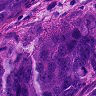
Metastatic tissue present: yes